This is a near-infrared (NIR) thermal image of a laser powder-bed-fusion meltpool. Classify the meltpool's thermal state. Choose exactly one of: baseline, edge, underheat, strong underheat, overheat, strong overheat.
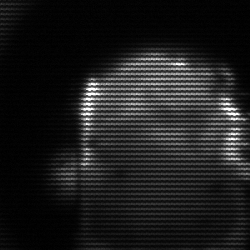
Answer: baseline